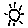
Label: sun